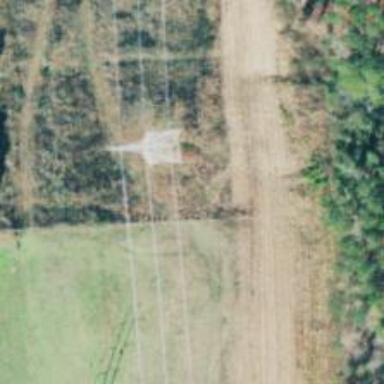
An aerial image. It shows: Lattice structure tower.